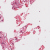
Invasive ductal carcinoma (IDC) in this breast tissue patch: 0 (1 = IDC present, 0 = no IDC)